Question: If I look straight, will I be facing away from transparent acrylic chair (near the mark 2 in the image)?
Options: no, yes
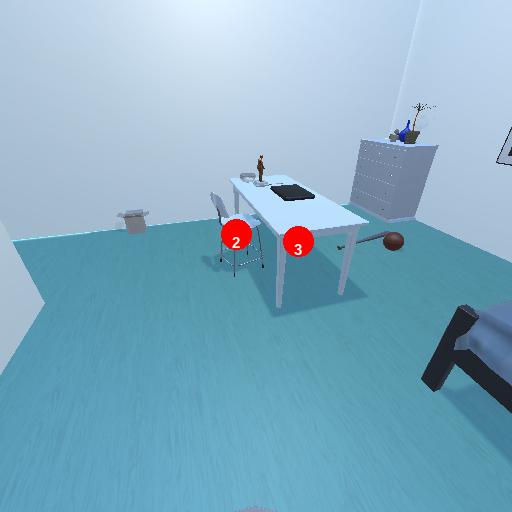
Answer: no